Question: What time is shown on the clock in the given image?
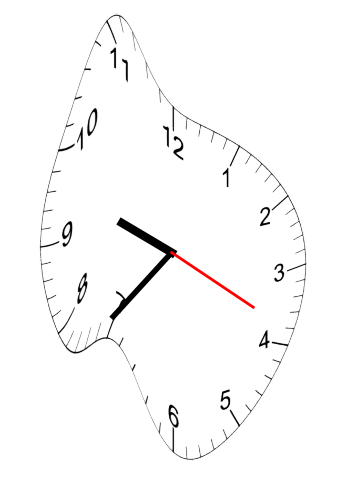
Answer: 09:36:19